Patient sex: M
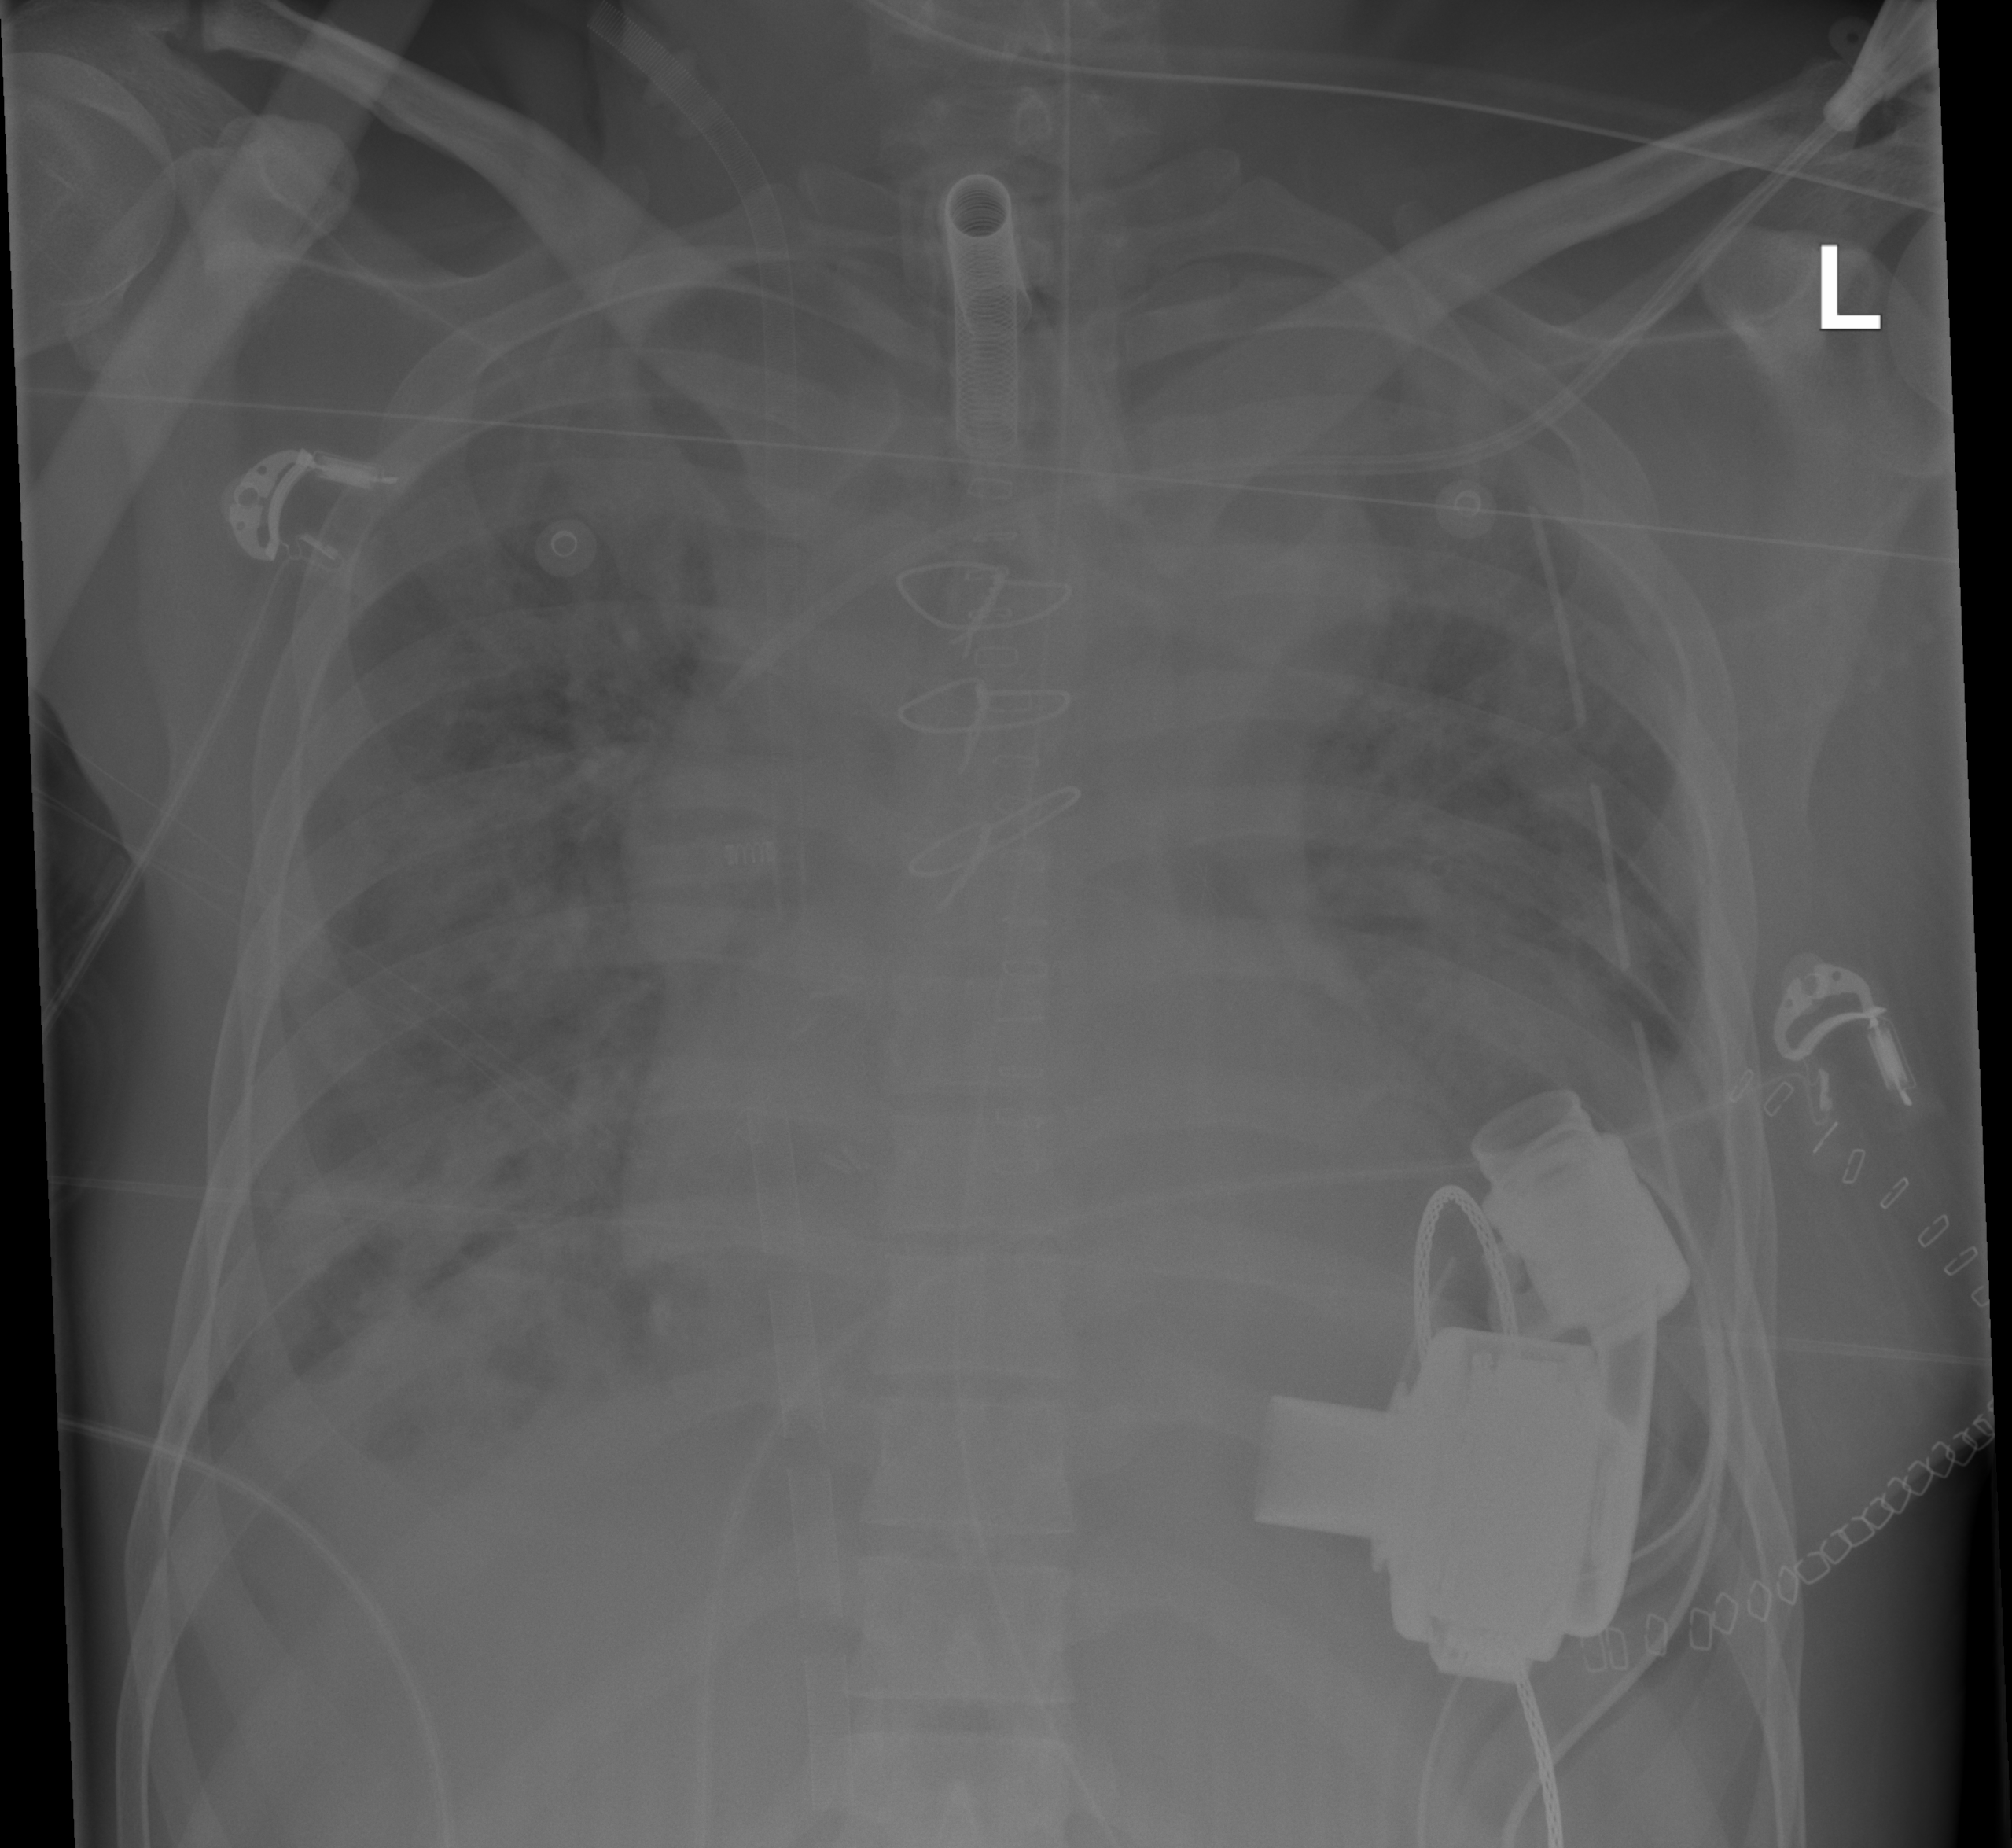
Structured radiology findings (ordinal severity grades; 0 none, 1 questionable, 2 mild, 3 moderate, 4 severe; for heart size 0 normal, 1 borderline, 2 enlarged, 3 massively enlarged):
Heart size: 2
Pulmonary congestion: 2
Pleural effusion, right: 2
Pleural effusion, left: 0
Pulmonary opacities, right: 2
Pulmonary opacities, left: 2
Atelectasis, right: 3
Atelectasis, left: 2